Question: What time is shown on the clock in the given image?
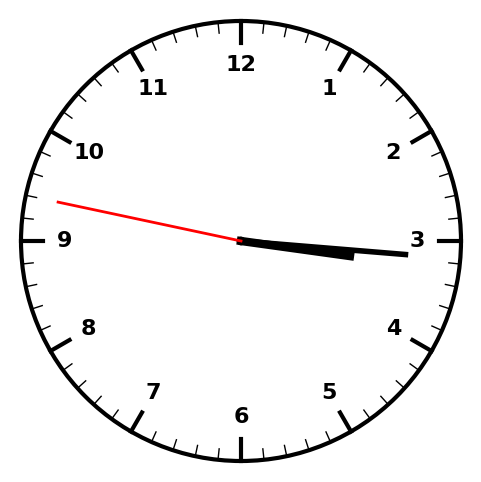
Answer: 03:15:47